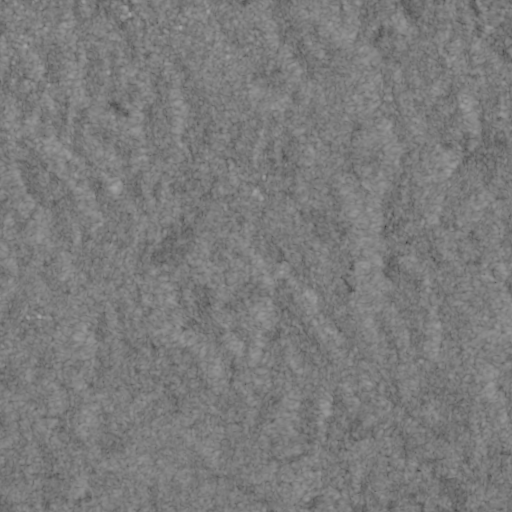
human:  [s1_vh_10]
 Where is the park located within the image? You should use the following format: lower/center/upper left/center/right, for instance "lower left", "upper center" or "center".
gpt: The park is located in the upper left of the image.
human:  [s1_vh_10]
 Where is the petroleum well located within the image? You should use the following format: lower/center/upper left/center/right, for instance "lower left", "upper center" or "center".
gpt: The petroleum well is located in the lower right of the image.
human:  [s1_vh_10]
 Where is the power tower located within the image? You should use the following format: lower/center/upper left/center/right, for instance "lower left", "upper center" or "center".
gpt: The power tower is located in the lower left of the image.
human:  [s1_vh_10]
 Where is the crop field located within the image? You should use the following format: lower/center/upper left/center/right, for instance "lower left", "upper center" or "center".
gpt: There is no crop field in the image.

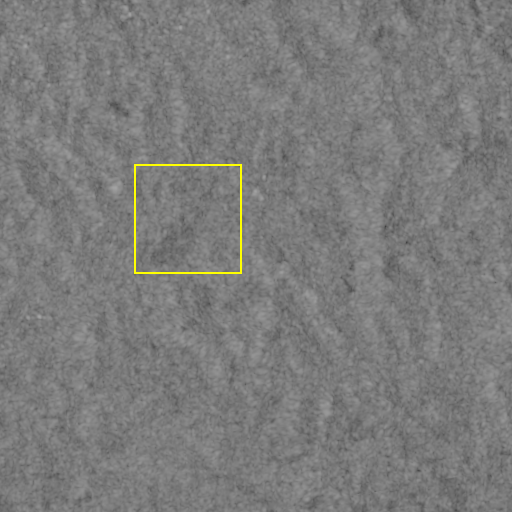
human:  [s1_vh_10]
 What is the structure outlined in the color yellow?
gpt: The structure outlined in yellow is a crop field.
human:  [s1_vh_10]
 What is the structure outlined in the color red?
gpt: There is no red outline.